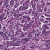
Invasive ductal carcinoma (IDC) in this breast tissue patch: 1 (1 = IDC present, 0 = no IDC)